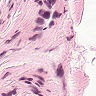
Metastatic tissue present: no